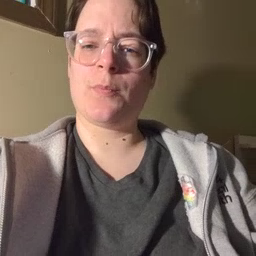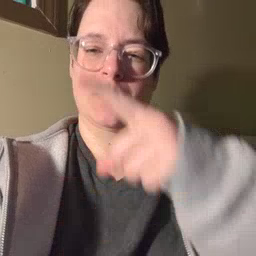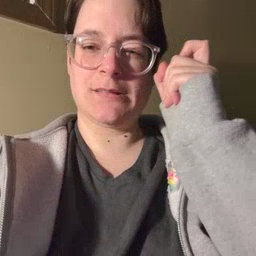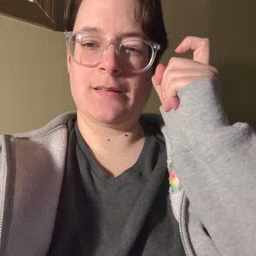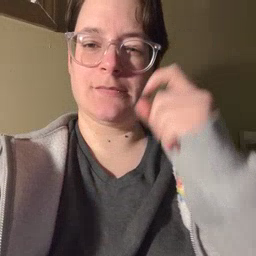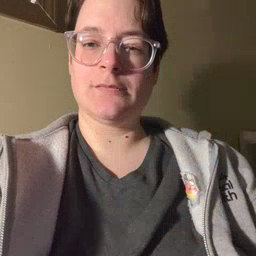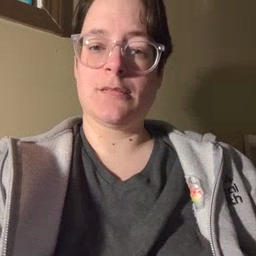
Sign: because